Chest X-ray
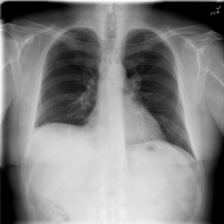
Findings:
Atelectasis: positive
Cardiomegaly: negative
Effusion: negative
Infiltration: negative
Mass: negative
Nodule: negative
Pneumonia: negative
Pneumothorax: negative
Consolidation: negative
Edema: negative
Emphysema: negative
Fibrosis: positive
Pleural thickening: negative
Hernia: negative